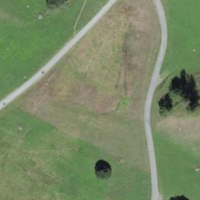
EUNIS habitat code: 24
Species observed at this site:
Cirsium heterophyllum
Cicerbita alpina
Filipendula ulmaria